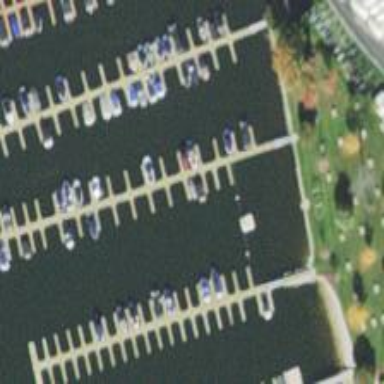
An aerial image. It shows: Man-made pier.